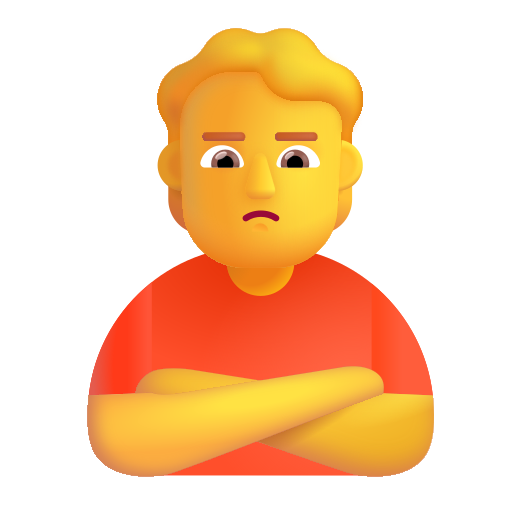
person pouting color default